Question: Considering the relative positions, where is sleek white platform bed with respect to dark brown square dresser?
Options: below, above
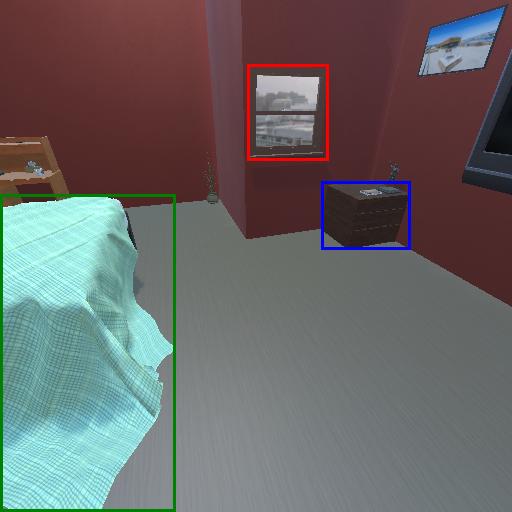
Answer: below